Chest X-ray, AP view. Patient: 63 years old, sex M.
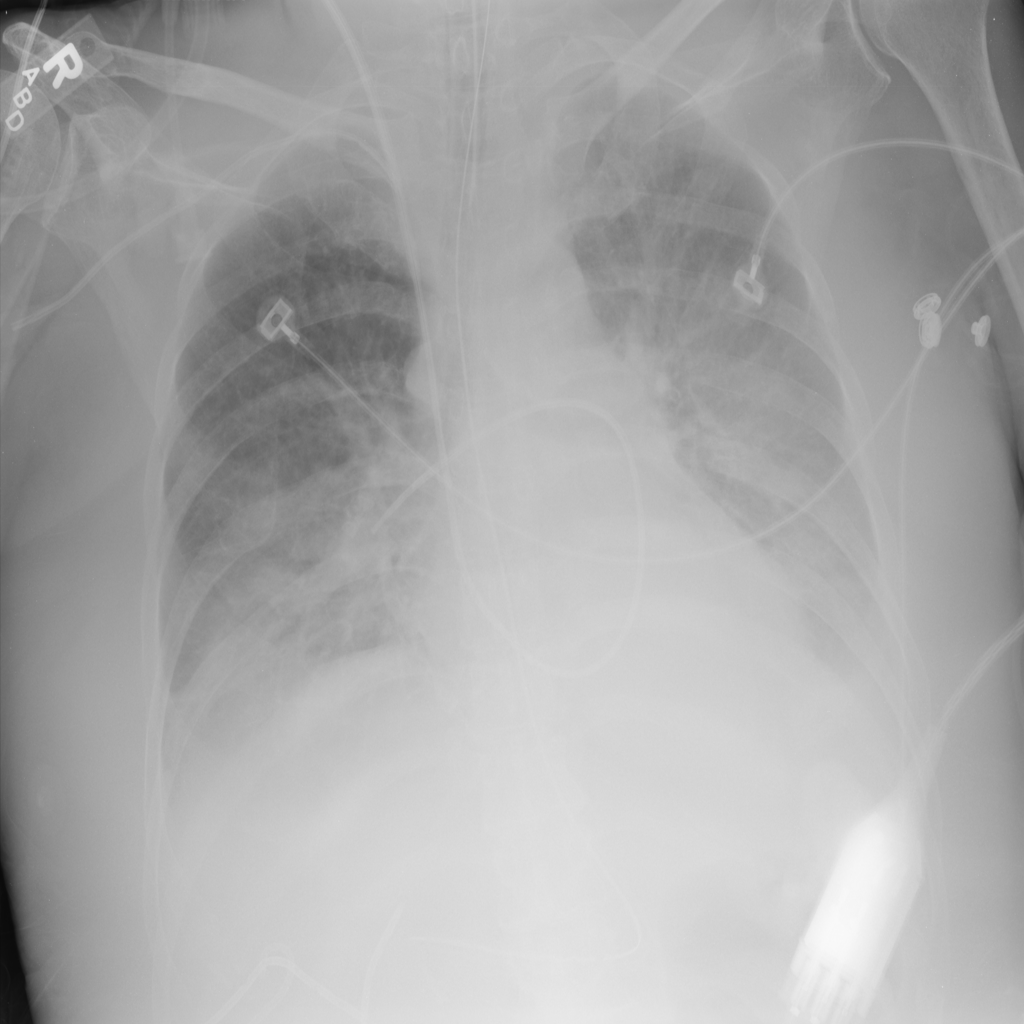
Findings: Infiltration